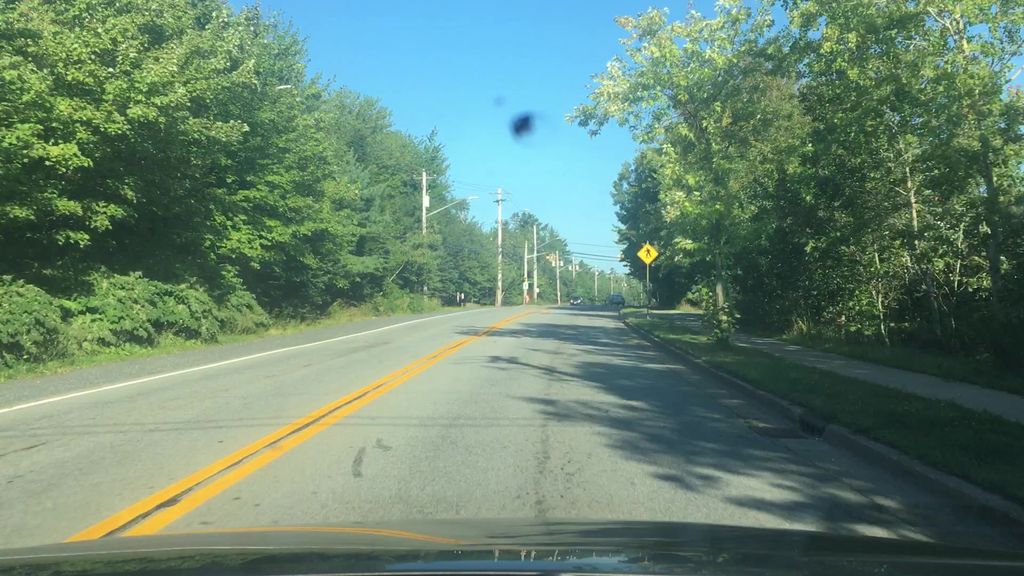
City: halifax